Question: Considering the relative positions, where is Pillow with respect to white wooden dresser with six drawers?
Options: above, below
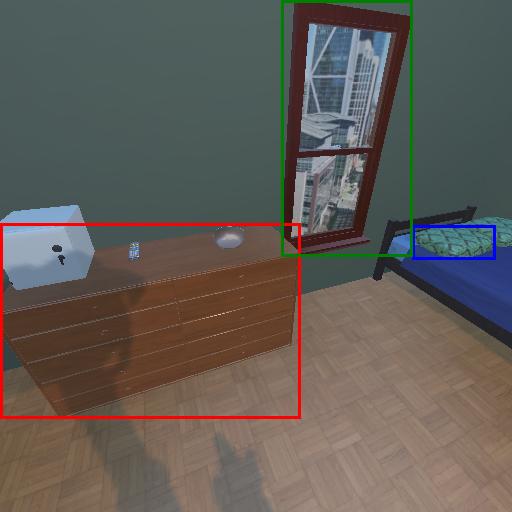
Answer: above